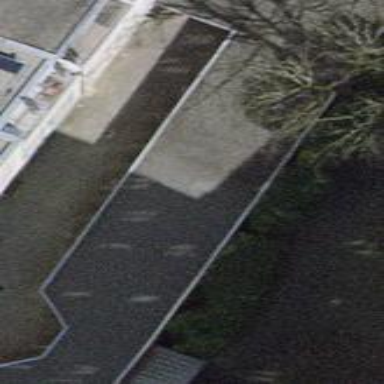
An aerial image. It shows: Group of garages.